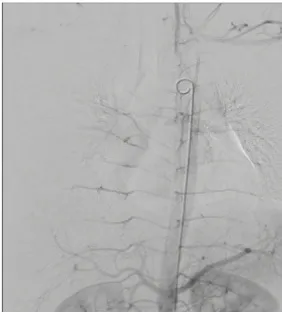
(blue arrow: tumor; red arrow: bronchial artery branch) that was selectively embolized.
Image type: radiology (x_ray)